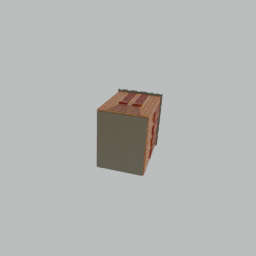
Label: architecture